Question: <URL>
When I view the website on safari, I see white space at the top of it. How can I take that out? I already am using css reset?? where is that spacing coming from?

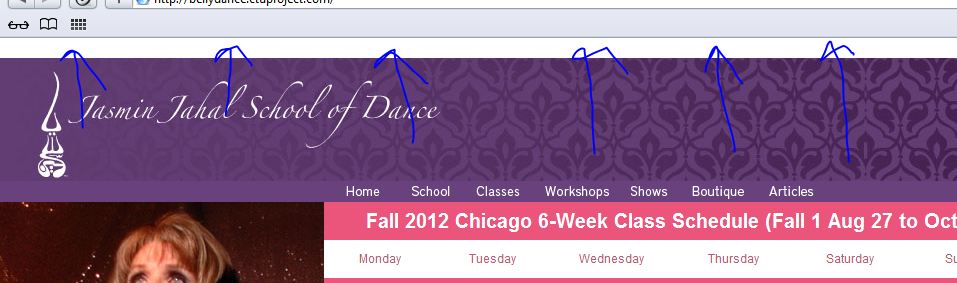
Answer: As mentioned above this isn't appearing in my version of Safari 5.1.7. Please see picture below.

I would say this is an issue with your browser alone.
I would suggest -
* Clearing cache
* Resetting safari settings.
* Any extra plugins you have installed.
* I notice your tool bar looks slightly different, do you have any themes installed?
Have you tried using the web inspector to see if there is anything in that space?